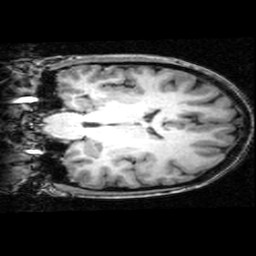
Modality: T1w
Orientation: coronal
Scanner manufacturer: ge
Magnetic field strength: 3 T
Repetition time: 0.01222 s
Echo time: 0.005176 s